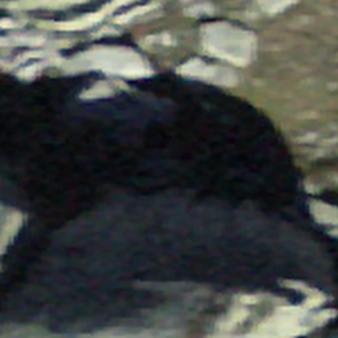
Label: other